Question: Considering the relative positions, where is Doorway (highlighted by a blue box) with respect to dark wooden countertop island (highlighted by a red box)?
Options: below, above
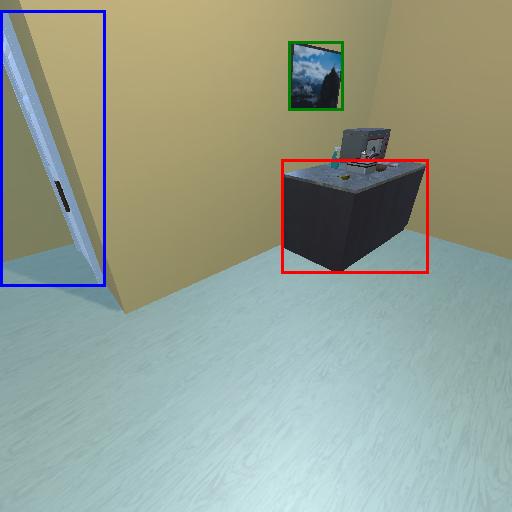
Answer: below